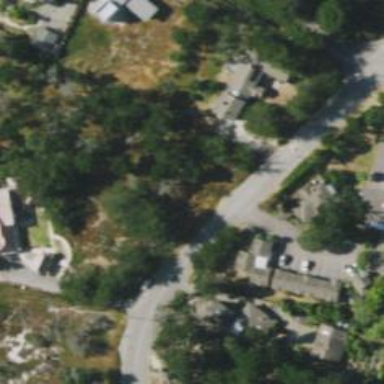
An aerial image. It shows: Driveway leading to service road.